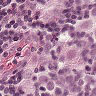
Metastatic tissue present: yes